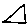
Label: triangle